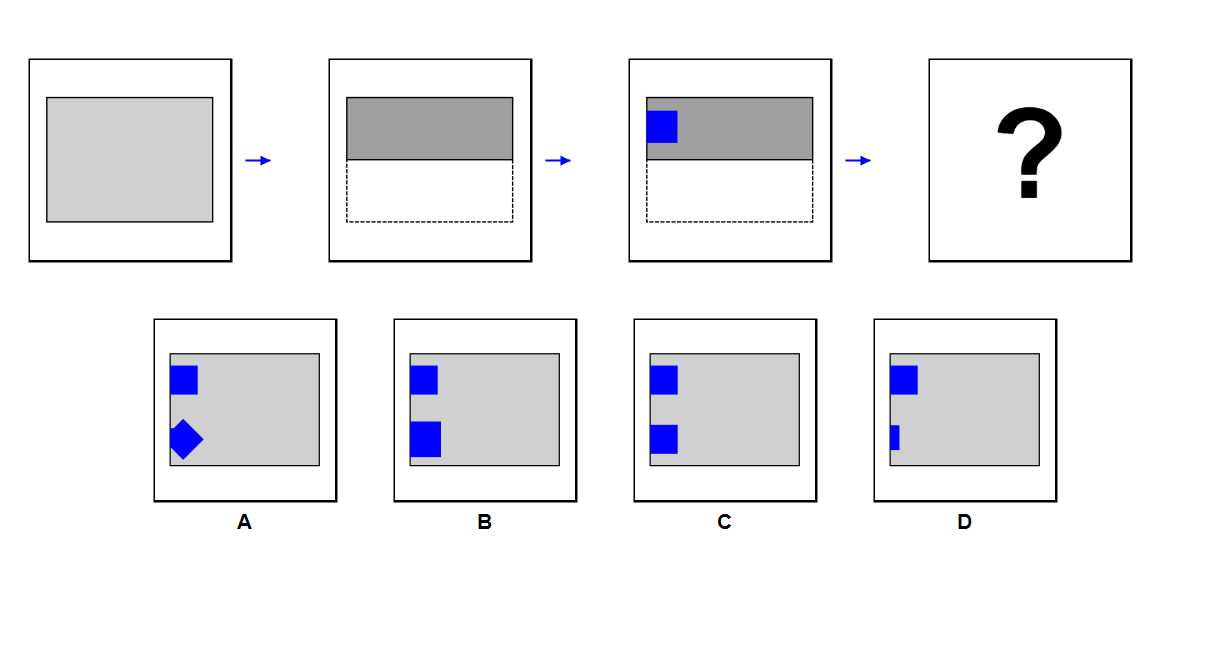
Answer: C